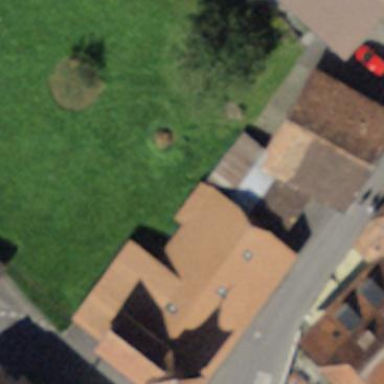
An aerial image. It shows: Garage building.